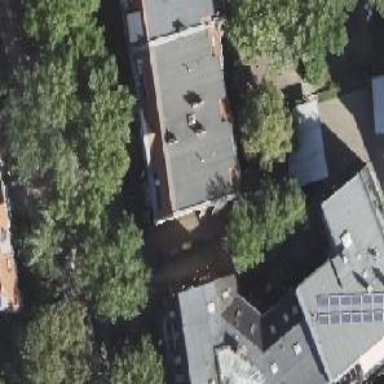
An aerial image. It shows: Apartment building with double saltbox roof shape.